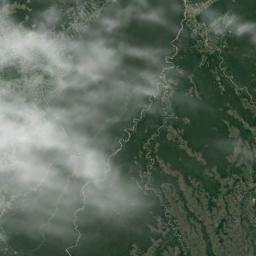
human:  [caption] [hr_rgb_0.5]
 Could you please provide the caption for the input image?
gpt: The stratus clouds are located above the land covered by dense vegetation and some rivers go through the land .

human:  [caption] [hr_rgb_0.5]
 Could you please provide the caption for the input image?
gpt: A thin cloud floats on the azure sea .

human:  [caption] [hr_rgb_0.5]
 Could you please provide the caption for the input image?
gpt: The white cloud is above green land .

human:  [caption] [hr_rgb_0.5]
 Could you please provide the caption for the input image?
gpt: White clouds on green land .

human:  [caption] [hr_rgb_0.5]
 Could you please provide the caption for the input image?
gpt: There are some gauzy clouds over a green plain .